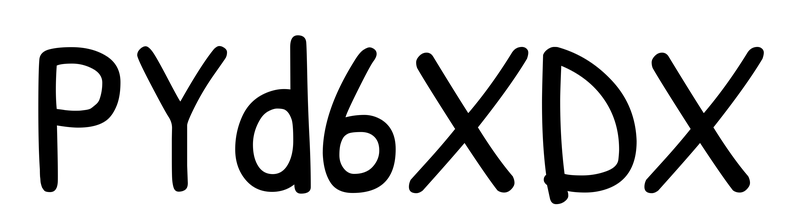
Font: PatrickHand-Regular